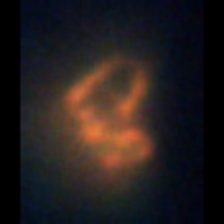
Taxon: Unknown_detritus
Group: Unknown